Question: Is there any event or method to detect that I pressed the ipad's default hide keyboard button?

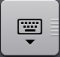
Answer: You can use these notifications:
'UIKeyboardWillHideNotification' - Posted immediately prior to the dismissal of the keyboard.
'UIKeyboardDidHideNotification' - Posted immediately after the dismissal of the keyboard.
Source: <URL>